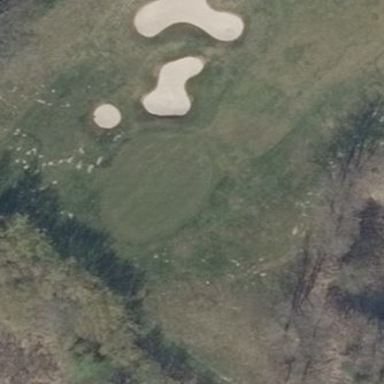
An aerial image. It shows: Golf green.